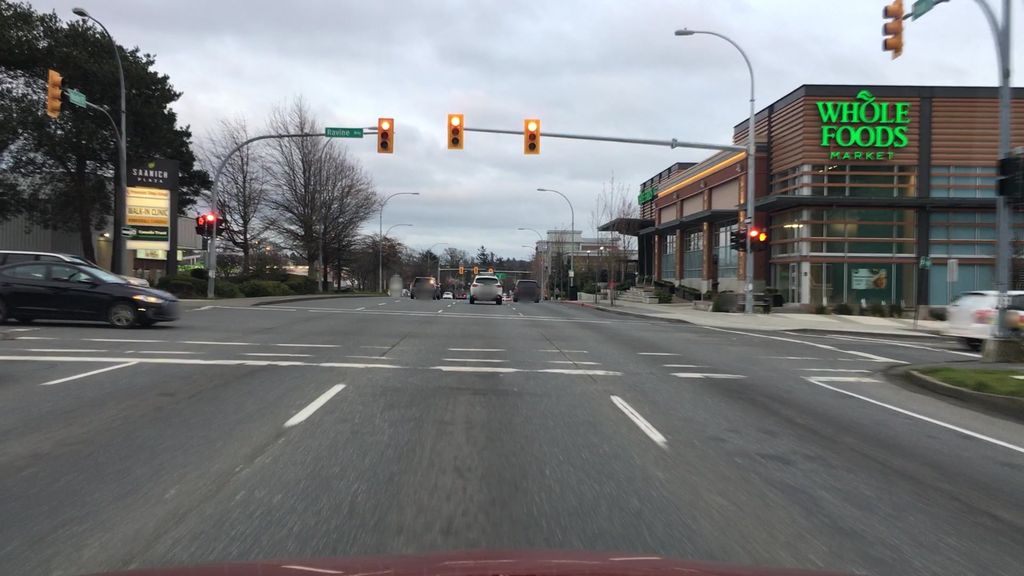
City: victoria